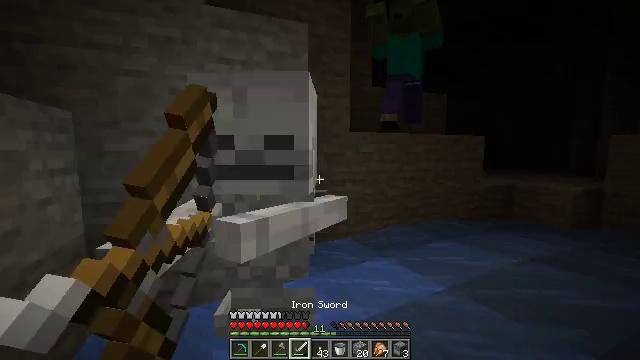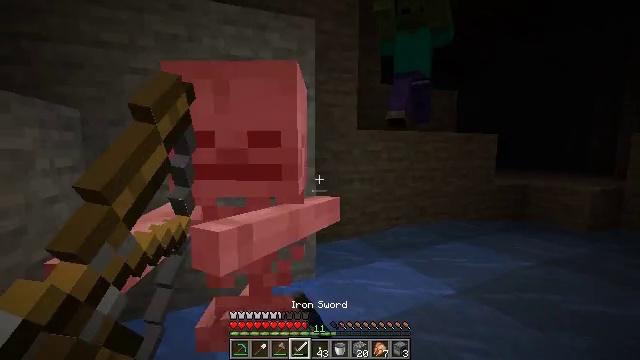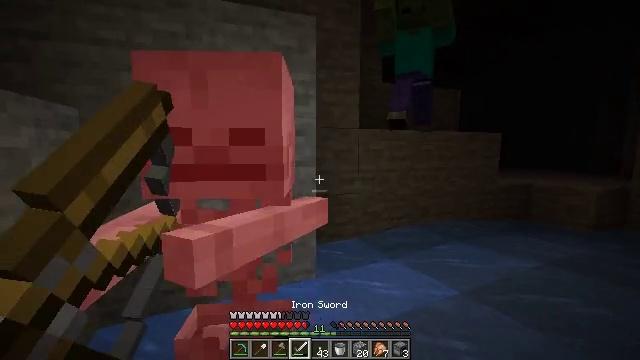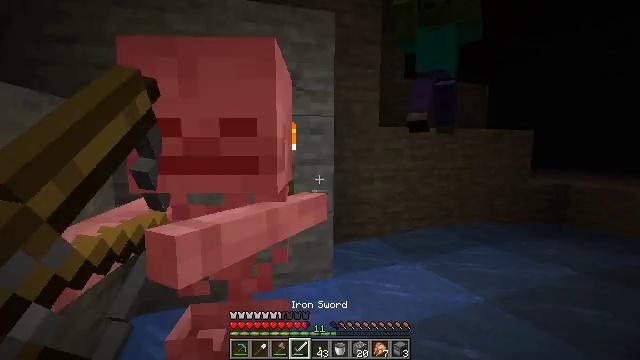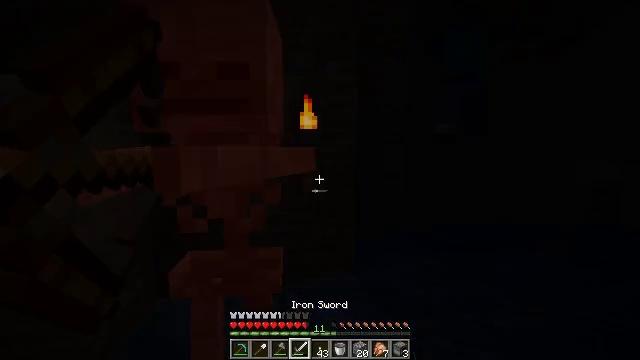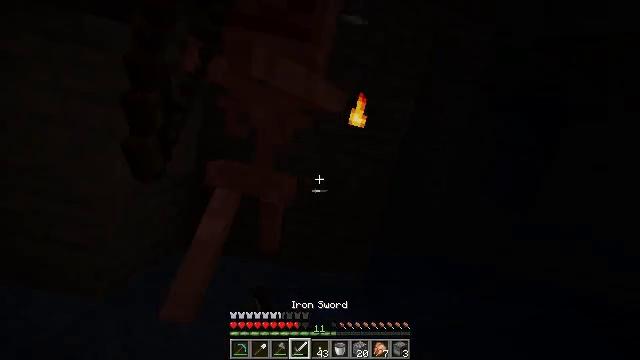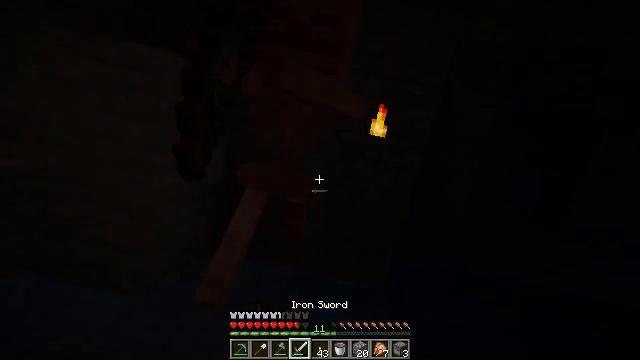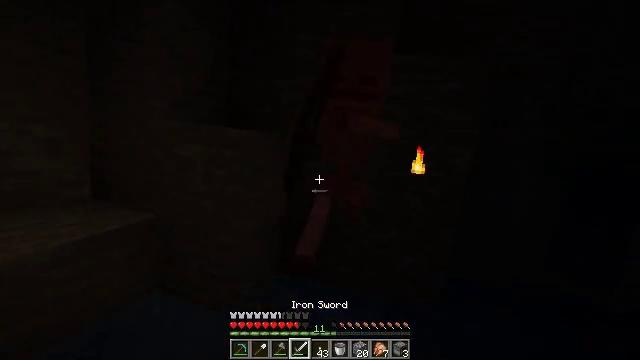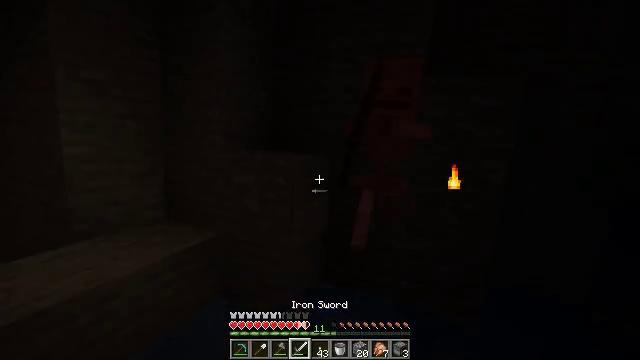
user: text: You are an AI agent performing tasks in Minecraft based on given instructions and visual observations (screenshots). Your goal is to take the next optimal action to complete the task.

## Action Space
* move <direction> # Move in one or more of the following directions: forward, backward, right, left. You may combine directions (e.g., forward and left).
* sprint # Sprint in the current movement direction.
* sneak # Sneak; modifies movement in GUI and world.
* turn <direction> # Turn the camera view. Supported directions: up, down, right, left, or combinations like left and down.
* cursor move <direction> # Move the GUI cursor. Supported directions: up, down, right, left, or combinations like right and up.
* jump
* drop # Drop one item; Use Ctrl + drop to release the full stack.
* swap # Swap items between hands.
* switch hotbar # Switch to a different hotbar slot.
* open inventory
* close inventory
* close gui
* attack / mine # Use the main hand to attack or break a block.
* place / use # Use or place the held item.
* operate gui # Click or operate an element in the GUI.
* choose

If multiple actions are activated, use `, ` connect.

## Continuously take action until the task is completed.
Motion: motion action
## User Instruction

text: Break the wall torch for relocation.
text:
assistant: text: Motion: move right, turn left, attack / mine
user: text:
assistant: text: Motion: move right, attack / mine
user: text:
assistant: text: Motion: move back and move right, turn left
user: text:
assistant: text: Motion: move back and move right, turn left and down, attack / mine
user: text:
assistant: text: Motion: move back, turn left and down, attack / mine
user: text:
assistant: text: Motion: move back and move left, turn left, attack / mine
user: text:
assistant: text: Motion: move back and move left, turn left
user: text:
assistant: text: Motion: move back and move left, turn left, attack / mine
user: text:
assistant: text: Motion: attack / mine